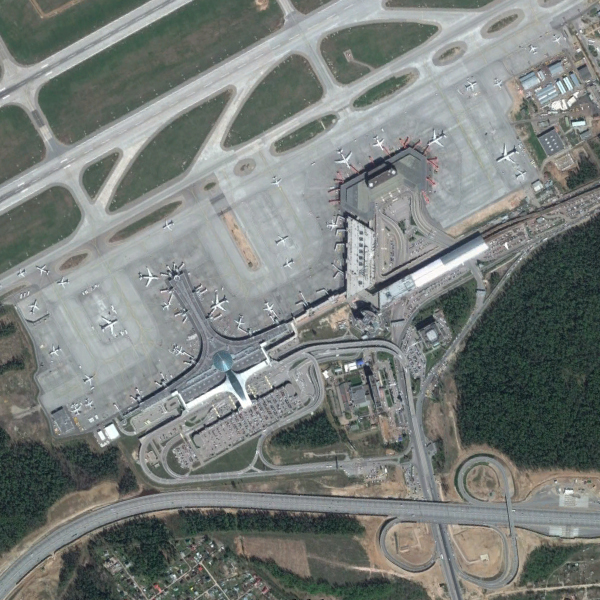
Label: Airport